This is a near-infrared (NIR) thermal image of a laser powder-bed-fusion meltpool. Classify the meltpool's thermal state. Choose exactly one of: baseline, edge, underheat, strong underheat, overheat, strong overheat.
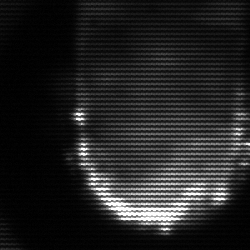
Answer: baseline